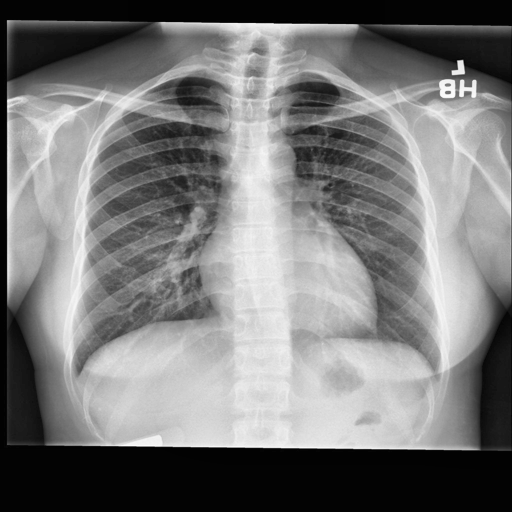
Finding: NORMAL